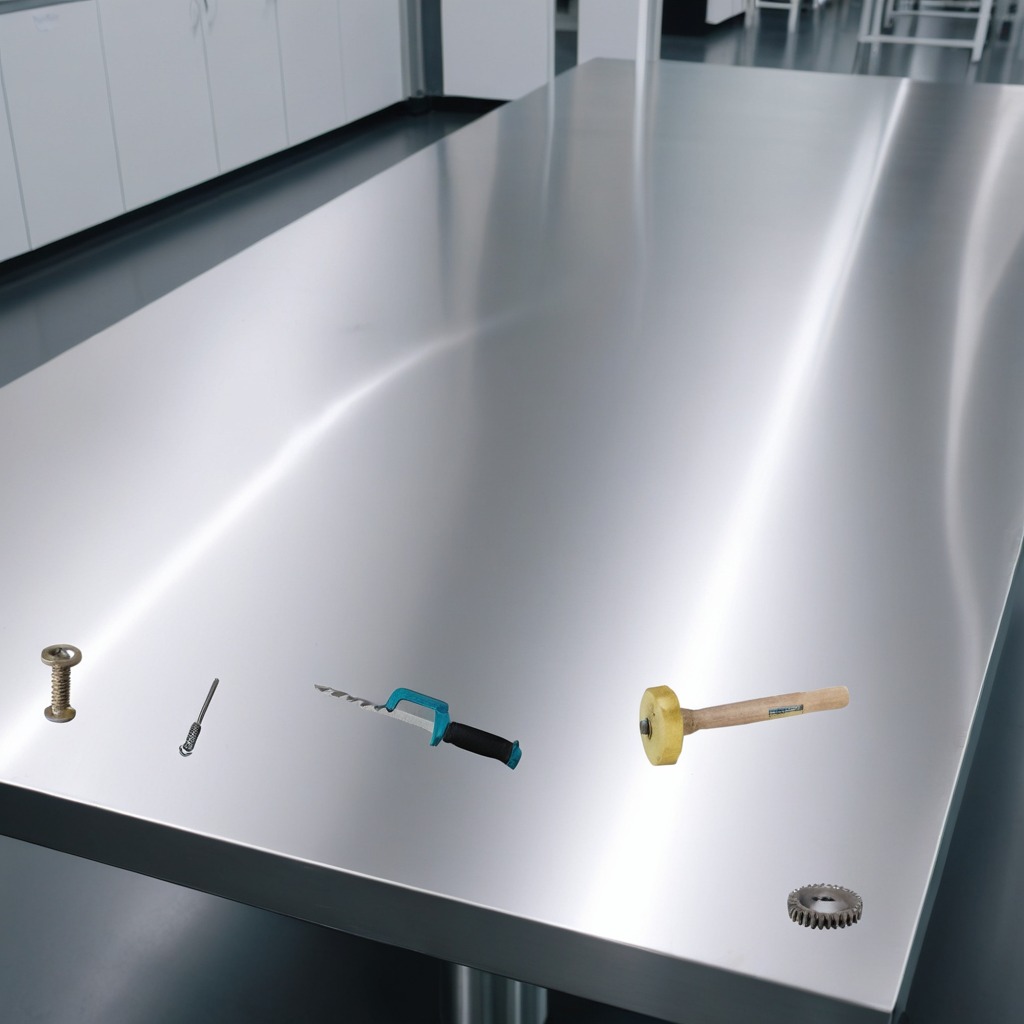
A steel gear with teeth, a hammer, a metal machine screw, a coiled metal spring, and a handheld metal saw are lying on the stainless steel table.